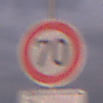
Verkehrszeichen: Geschwindigkeit70
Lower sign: HinweiseAufGefahrenDurchVerbaleAngabe1
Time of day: SunriseSunset
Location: Outdoor (Nature)
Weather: PartlyCloudy
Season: NotSpecified
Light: Natural